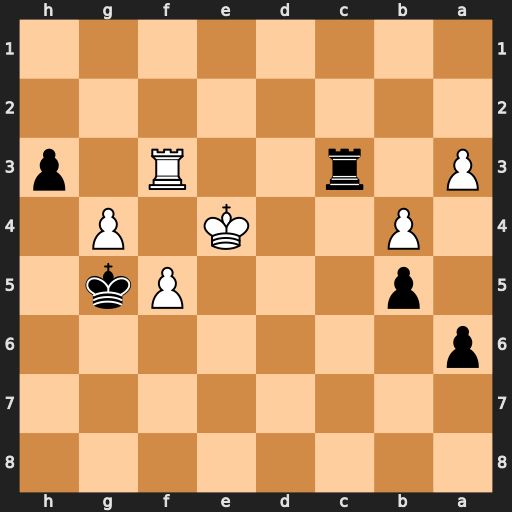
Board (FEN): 8/8/p7/1p3Pk1/1P2K1P1/P1r2R1p/8/8
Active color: b
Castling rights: -
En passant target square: -
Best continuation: h2 Rf1 Kxg4 f6 Rf3 Rh1 Rf2